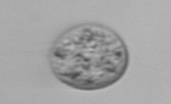
Label: Amoeba